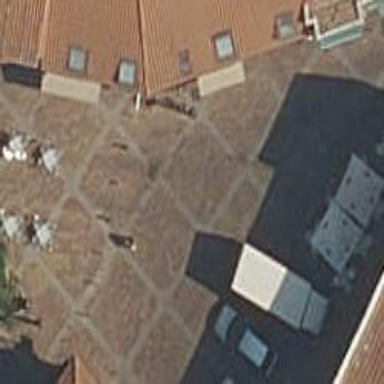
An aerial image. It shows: Living street paved with paving stones.